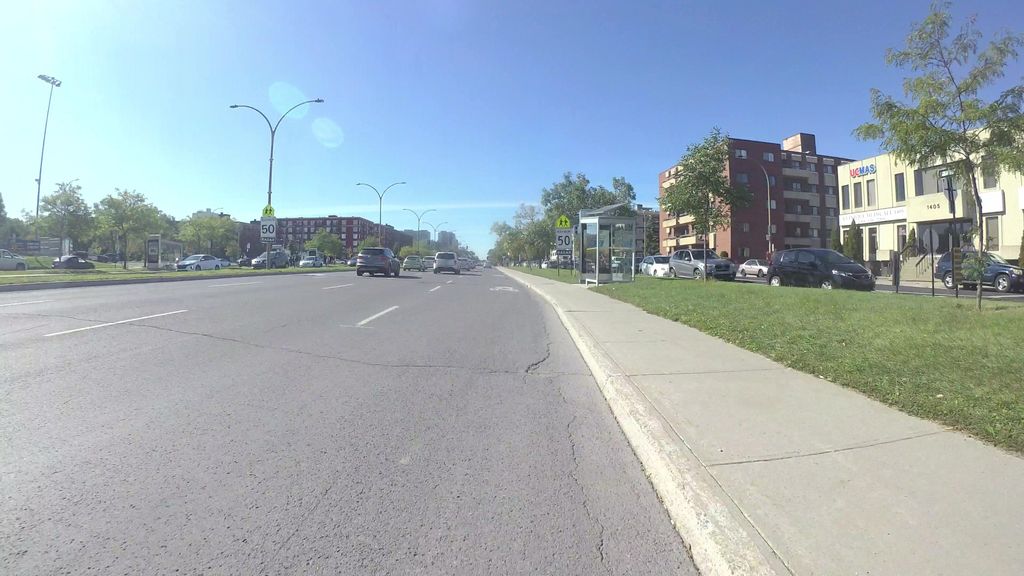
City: montreal